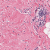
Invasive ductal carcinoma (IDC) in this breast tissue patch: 0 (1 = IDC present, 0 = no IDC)